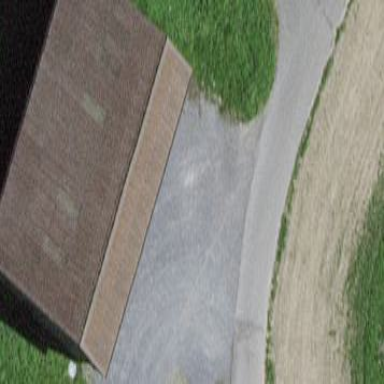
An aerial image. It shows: Rural barn.